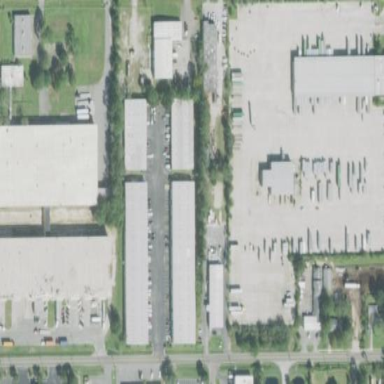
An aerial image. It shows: Industrial area featuring warehouse.